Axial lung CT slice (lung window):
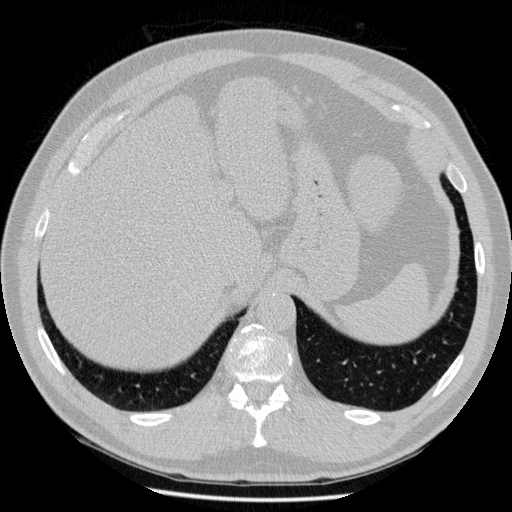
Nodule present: no